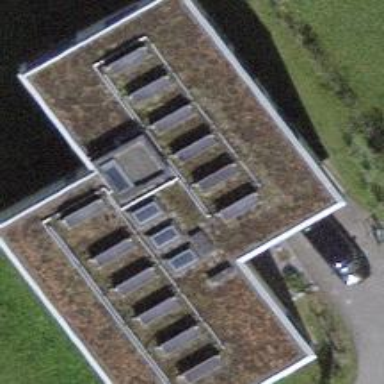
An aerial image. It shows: Solar power generator using photovoltaic panels.